Question: I want to convert a PNG image to grayscale with transparency (not losing alpha channel). Probably using 'TBitmap' and 'TPngImage' components or Skia4Delphi.
From
But how? I'm using Delphi 10.3.3 VCL.
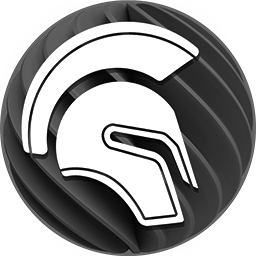
Answer: Using Skia4Delphi library:
'''
uses
System.UITypes, Skia;
procedure TForm1.FormCreate(Sender: TObject);
var
LImage: ISkImage;
LSurface: ISkSurface;
LPaint: ISkPaint;
begin
LImage := TSkImage.MakeFromEncodedFile('..\..\delphi.png');
LPaint := TSkPaint.Create;
LPaint.ColorFilter := TSkColorFilter.MakeHighContrast(TSkHighContrastConfig.Create(True, TSkContrastInvertStyle.NoInvert, 0));
LSurface := TSkSurface.MakeRaster(LImage.Width, LImage.Height);
LSurface.Canvas.Clear(TAlphaColors.Null);
LSurface.Canvas.DrawImage(LImage, 0, 0, LPaint);
LSurface.MakeImageSnapshot.EncodeToFile('..\..\delphi-grayscale.png');
end;
'''